Question: I have four ggplot2 objects to be arranged in a 2-by-2 layout figure, and I refer to this function <URL>: the 'multiplot' function works well if each of my four plots is provided. For example:
'''
multiplot(p1, p2, p3, p4, cols=2, layout=matrix(seq(1,4), nr=2, byrow=TRUE))
'''
However, in each of the plot, I suppress the x- and y-axis labels, because they are identical and . Is there a way to modify the 'multiplot' function to achieve this?
There is a related post <URL>, but it seems to be outdated. It also provides a reproducible example. Thank you!
Thanks Scott for the solution. One more question while I add the axis labels: how can I control the margin of the entire figure? I tried to use 'plot.margin' in 'theme', but the problem of not showing the complete labels still remain. Please see the attached screenshot below:

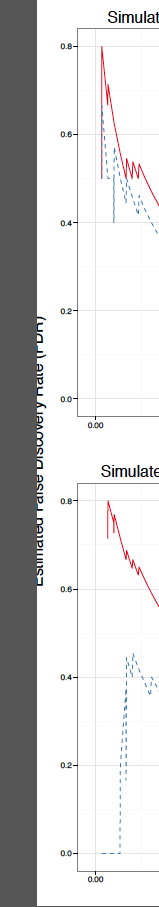
Answer: You can use 'grid.text' to add labels wherever you want them by passing into the 'multiplot' function. For example:
<URL>
And you could easily add in a parameter to 'multiplot' to pass in placement of the labels.
Sorry, there's a lot of code, so it's all in the gist instead...